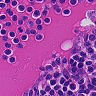
Metastatic tissue present: no